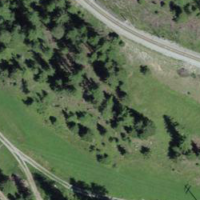
EUNIS habitat code: 24
Species observed at this site:
Sambucus racemosa
Salvia pratensis